Question: I have a 'ul' which displays fine in normal browsers, and even IE8! However, when I put IE8 into IE7 mode (could that be the issue?), I get the layout to the left (normal behaviour on the right:

And here be my CSS:
My question is: How do I get rid of the silly offset (I've used 'margin-left -10px' (or another negative value), but of course that affects other browsers too. Thanks for any help :-)
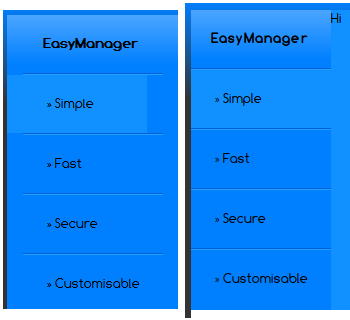
Answer: I normally just use "clean standard CSS" for cross browser compatibility.
Did you test in Google Chrome, Firefox and Safari?
Try setting the "box model" on the UL, by using 'display:block;'